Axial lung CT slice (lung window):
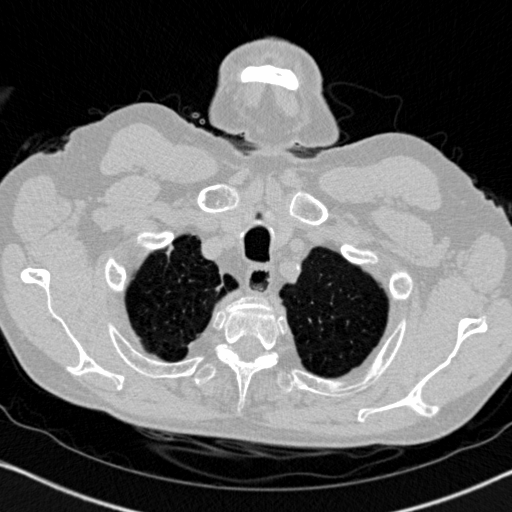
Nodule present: no